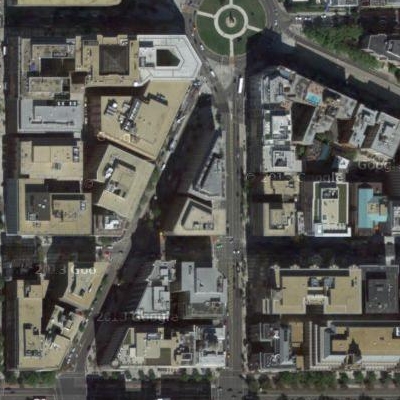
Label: Industry